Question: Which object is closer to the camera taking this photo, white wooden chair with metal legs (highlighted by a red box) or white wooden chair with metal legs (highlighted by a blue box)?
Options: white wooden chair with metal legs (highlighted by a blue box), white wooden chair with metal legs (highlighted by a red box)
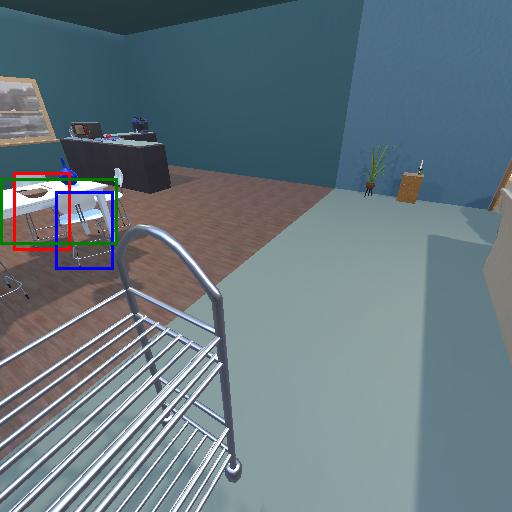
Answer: white wooden chair with metal legs (highlighted by a blue box)